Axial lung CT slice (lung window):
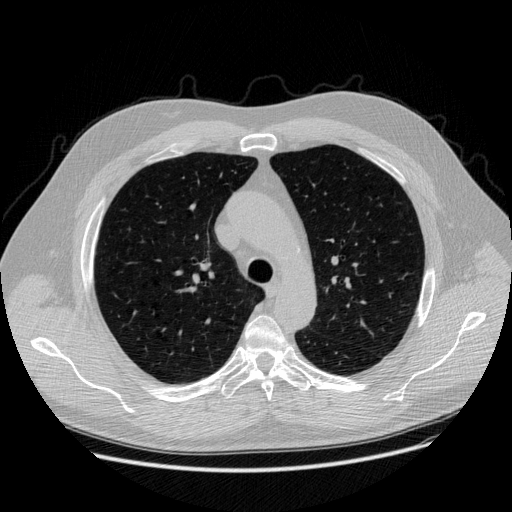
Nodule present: no